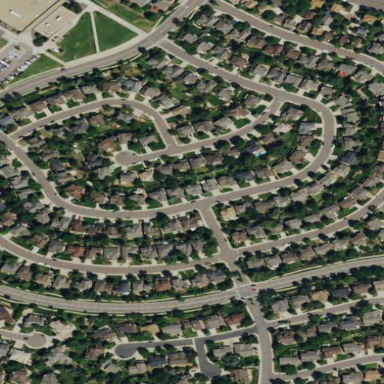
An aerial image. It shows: Single-family residential area.